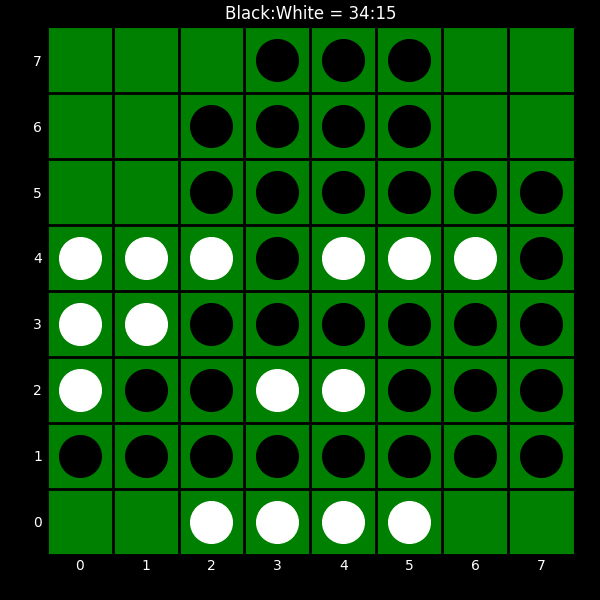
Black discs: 34
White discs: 15